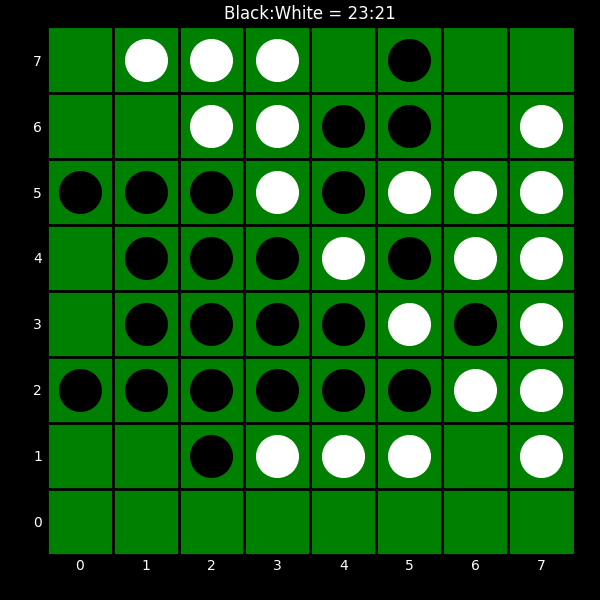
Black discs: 23
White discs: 21